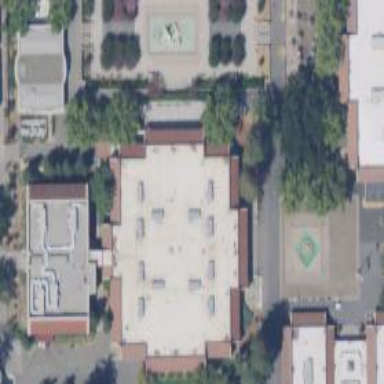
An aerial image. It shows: College building that houses library.